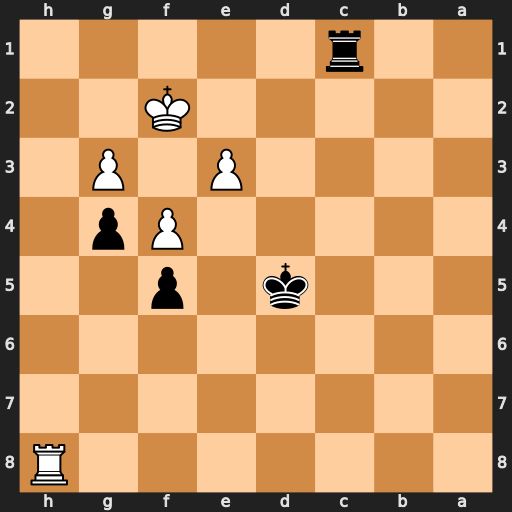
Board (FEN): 7R/8/8/3k1p2/5Pp1/4P1P1/5K2/2r5
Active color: b
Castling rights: -
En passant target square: -
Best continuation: Rc2+ Ke1 Ke4 Re8+ Kf3